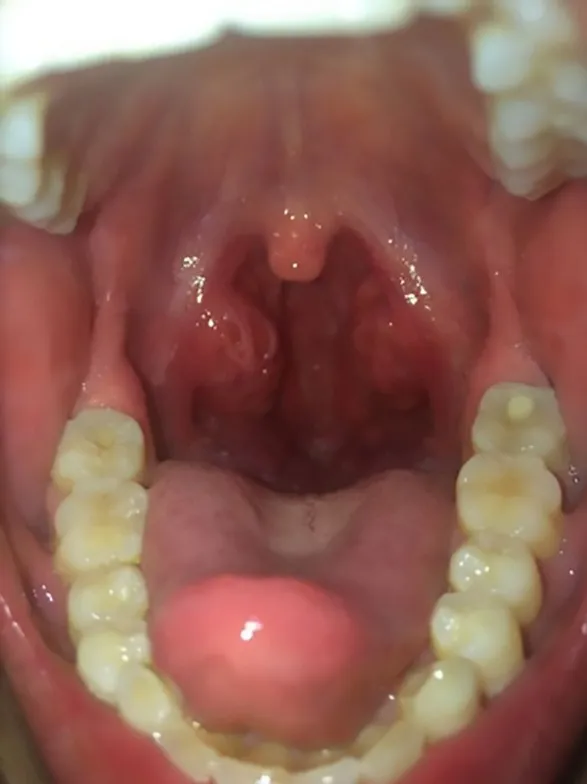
The patient's oropharynx showed a markedly swollen bilateral tonsil with white, purulent exudates.
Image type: pathology (h&e)